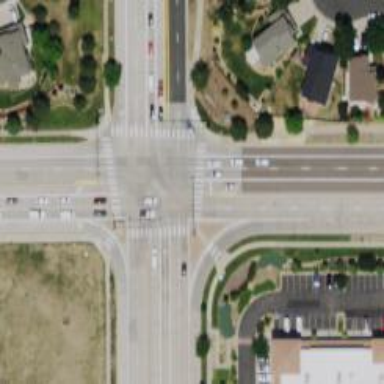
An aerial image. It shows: Marked road crossing.